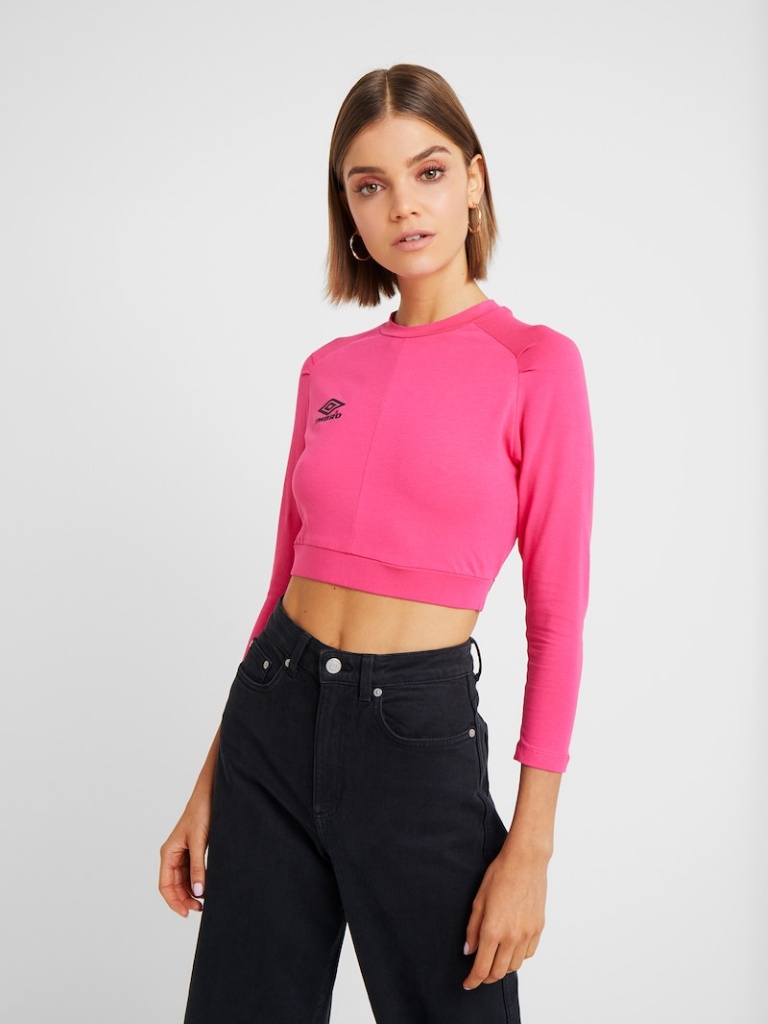
cotton tight a long-sleeved with the sleeves down cropped length Untucked crew sweater